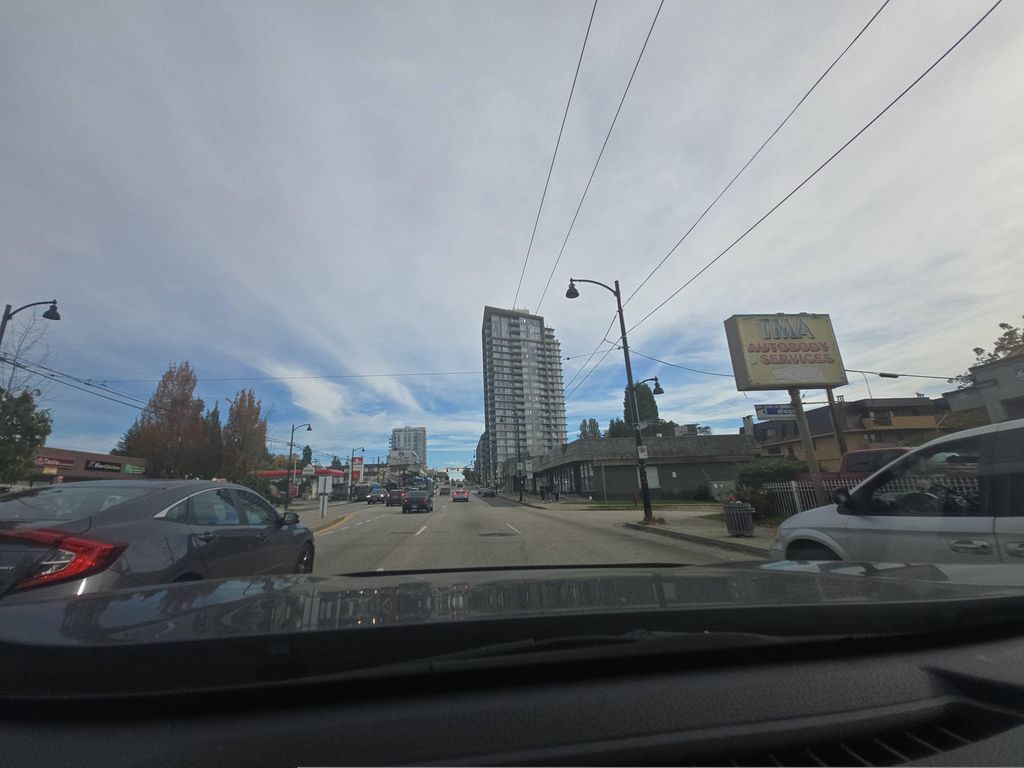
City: vancouver